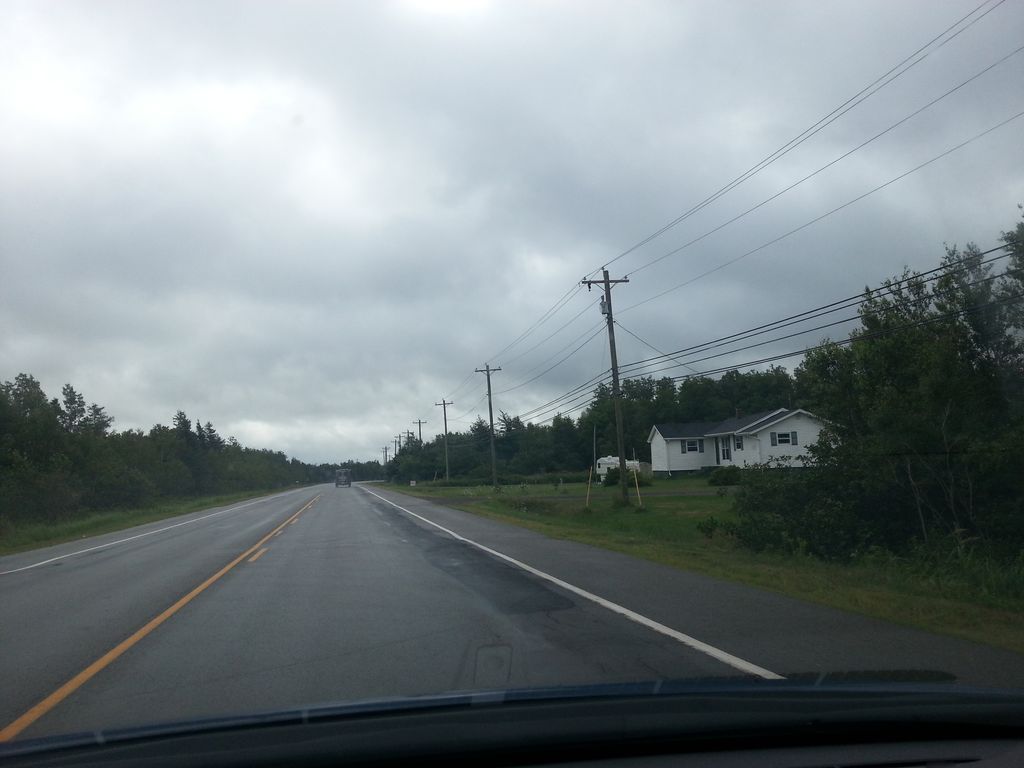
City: charlottetown